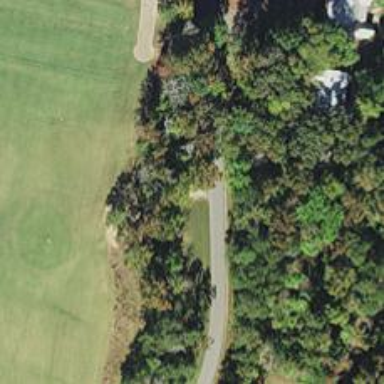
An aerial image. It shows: Service road used as golf cart path.